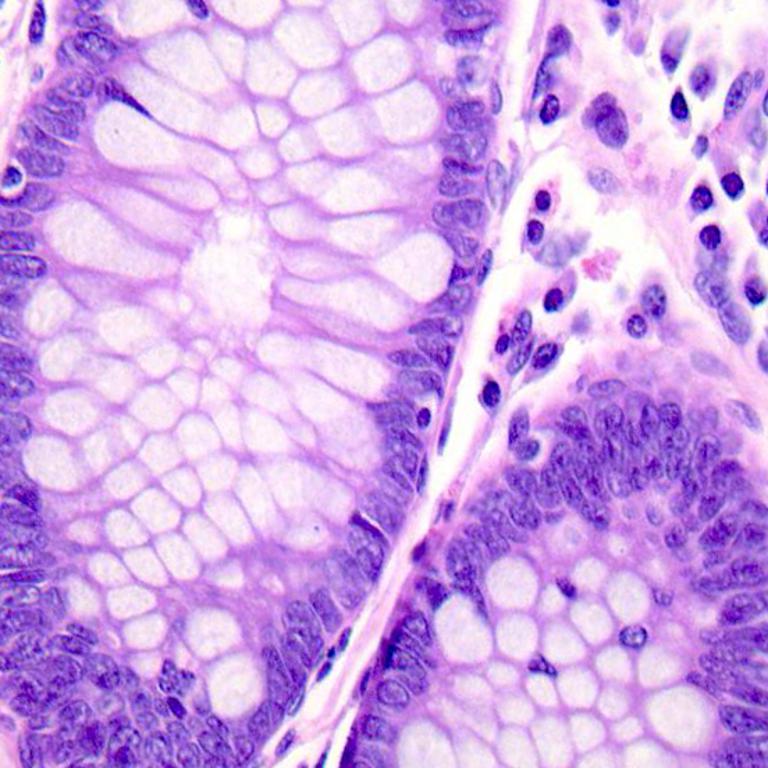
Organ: colon
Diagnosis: benign